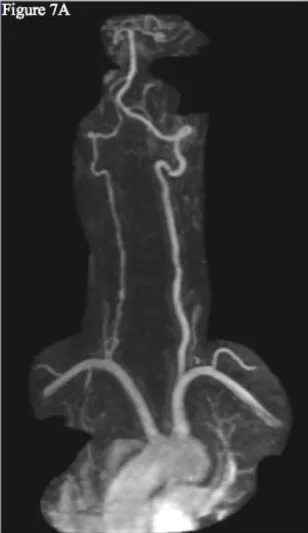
Follow-up MRI angiogram showing interval improvement of the left vertebral :without evidence of new dissection or aneurysm:and persistent right cervical vertebral artery contour irregularity.
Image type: radiology (mri)